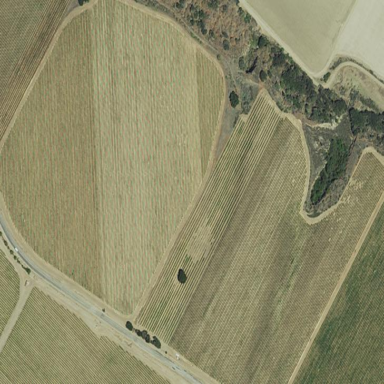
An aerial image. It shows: Vineyard with grape crops.